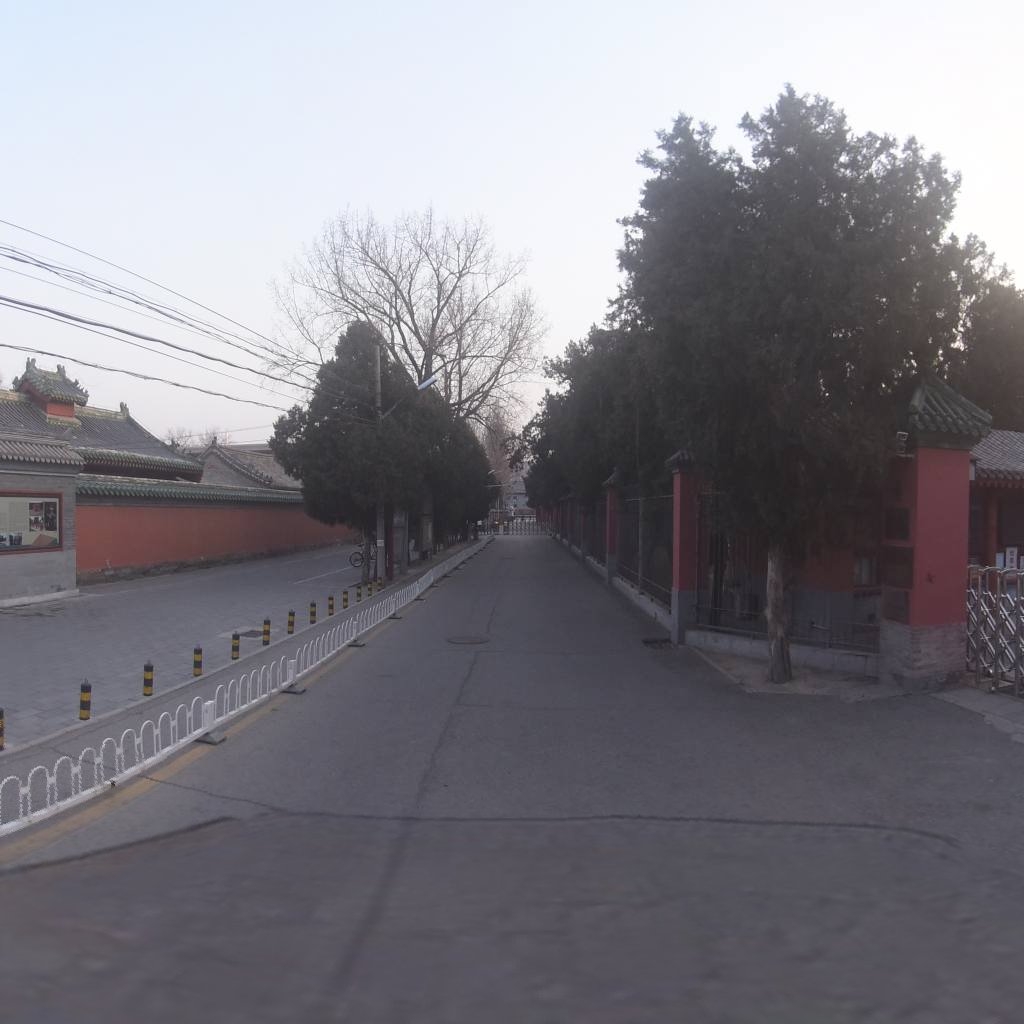
Region: Xicheng
Road damage annotations: transverse crack, longitudinal crack, manhole cover, transverse crack, transverse crack